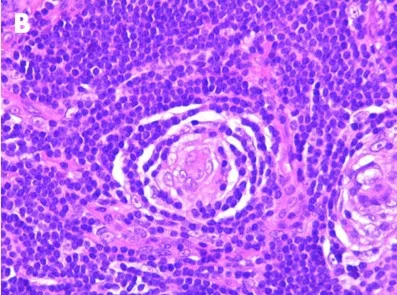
(HE x 400). The follicle is penetrated radially by a sclerotic blood vessel.
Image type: pathology (h&e)